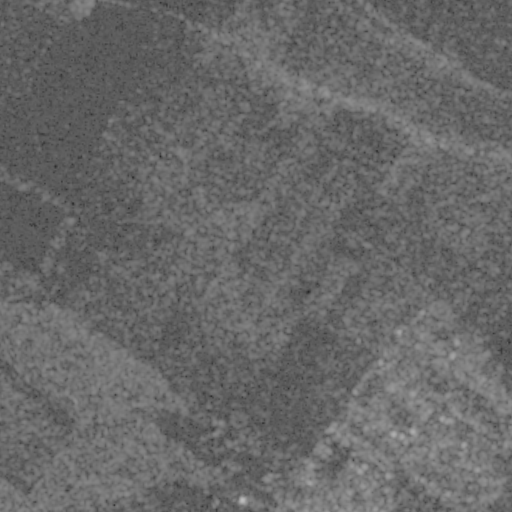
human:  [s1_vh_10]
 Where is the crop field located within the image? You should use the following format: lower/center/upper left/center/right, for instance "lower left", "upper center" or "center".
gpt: The crop field is located in the right of the image.
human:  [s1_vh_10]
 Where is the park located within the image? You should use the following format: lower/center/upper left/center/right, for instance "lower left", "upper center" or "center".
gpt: The park is located in the lower right of the image.
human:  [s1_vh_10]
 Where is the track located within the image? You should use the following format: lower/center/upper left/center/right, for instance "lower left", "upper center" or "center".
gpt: The track is located in the lower right of the image.
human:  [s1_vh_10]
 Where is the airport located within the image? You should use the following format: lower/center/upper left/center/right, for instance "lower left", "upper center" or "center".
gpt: There is no airport in the image.

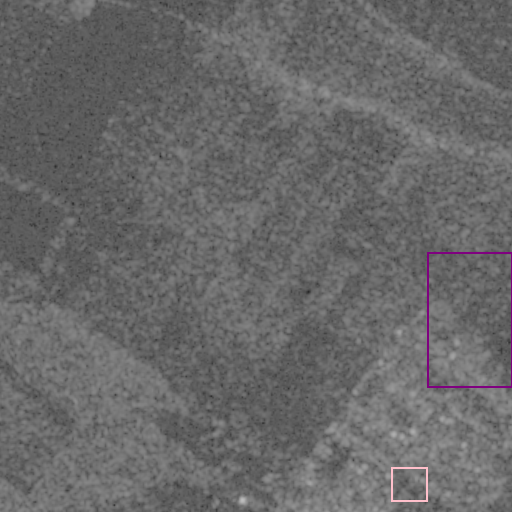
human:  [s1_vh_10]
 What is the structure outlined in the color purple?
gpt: The structure outlined in purple is a crop field.
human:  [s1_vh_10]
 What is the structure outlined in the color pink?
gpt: The structure outlined in pink is a park.
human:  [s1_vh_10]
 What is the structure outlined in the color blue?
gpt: There is no blue outline.